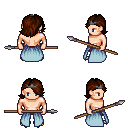
a pixel art fantasy rpg character, male body template, human, light skin, overskirt, red pants, brown swoop hairstyle, iron tiara, metal boots, spear, four views (front, back, left, right), 2x2 character sprite sheet, small pixel art, hard edges, no anti-aliasing